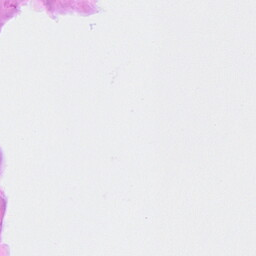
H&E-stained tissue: Breast